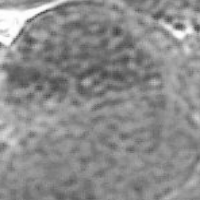
Label: prophase